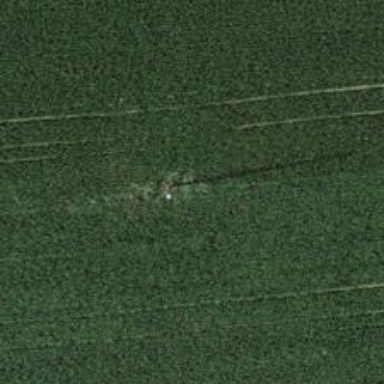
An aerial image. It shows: Power pole.